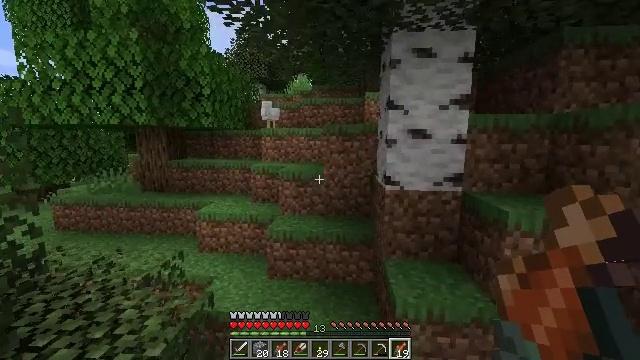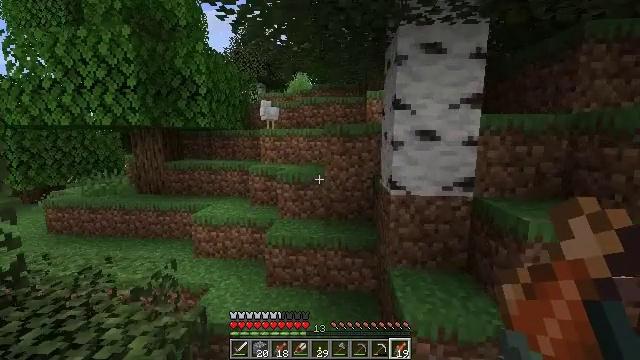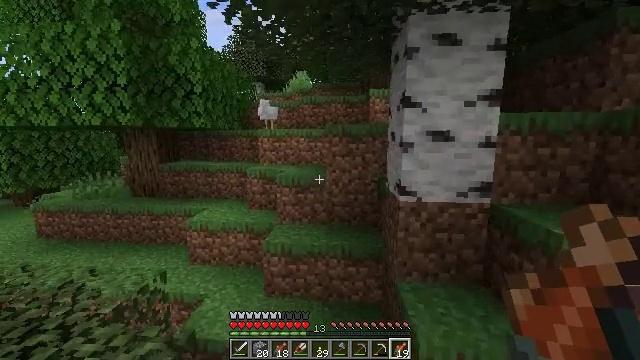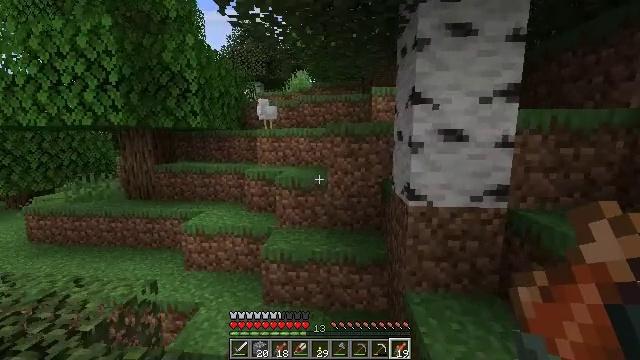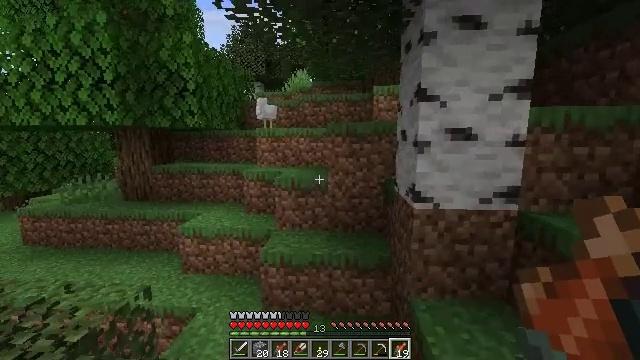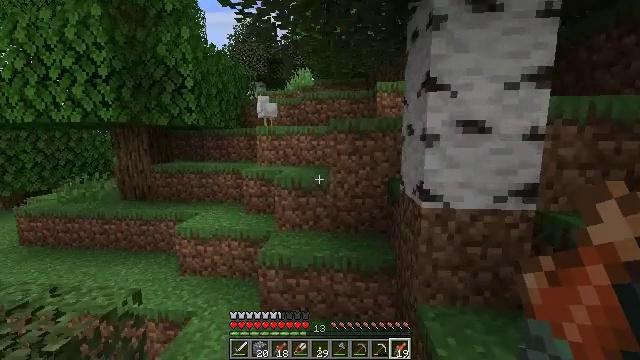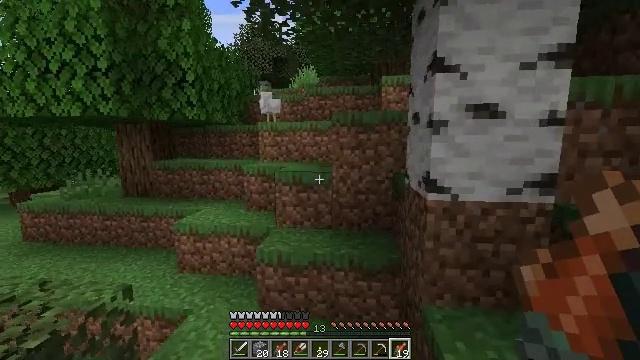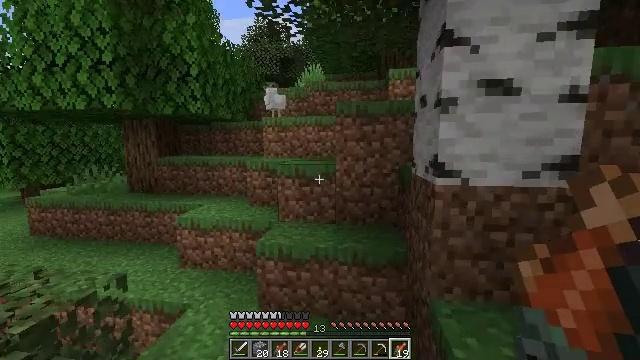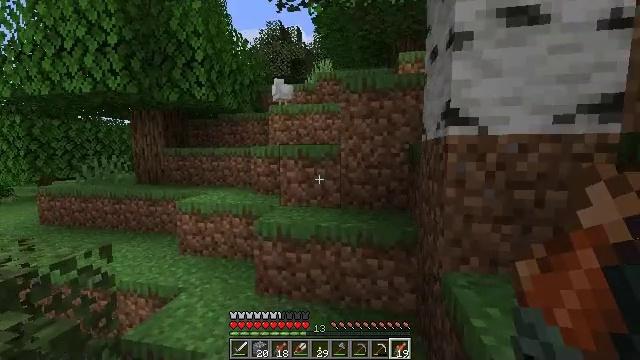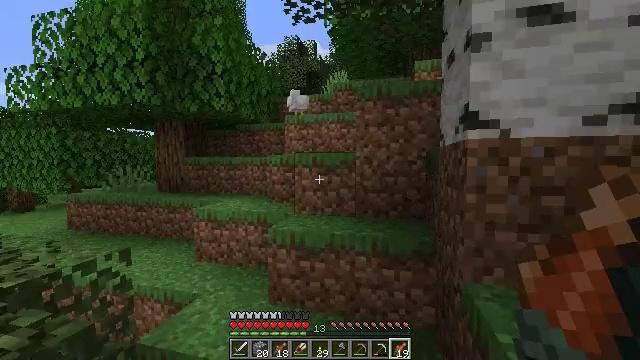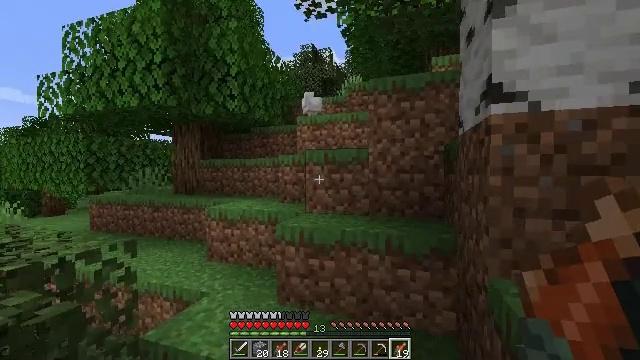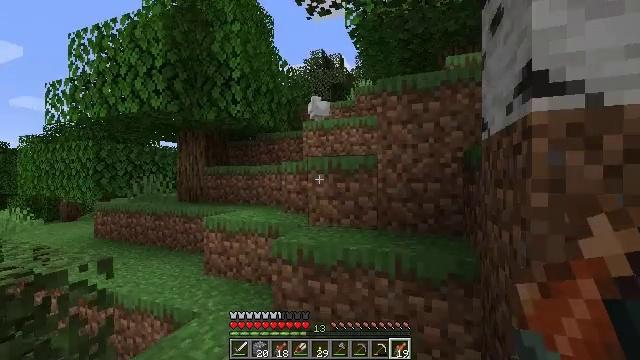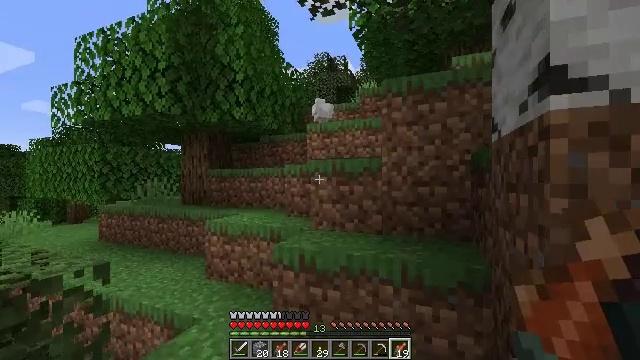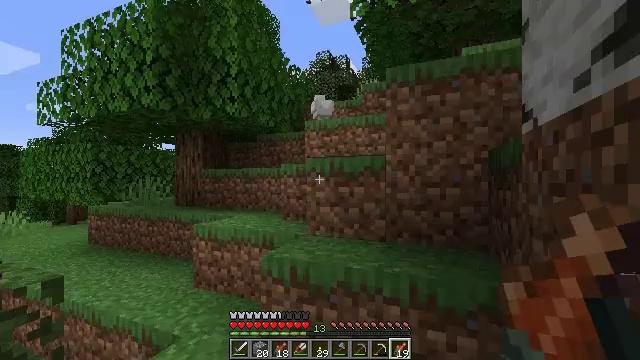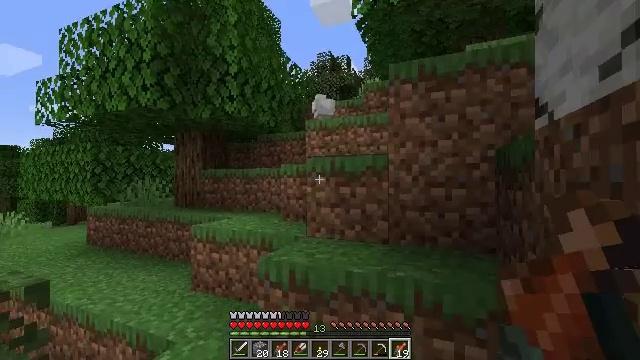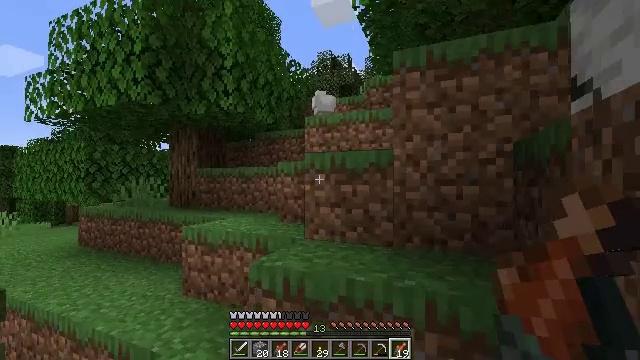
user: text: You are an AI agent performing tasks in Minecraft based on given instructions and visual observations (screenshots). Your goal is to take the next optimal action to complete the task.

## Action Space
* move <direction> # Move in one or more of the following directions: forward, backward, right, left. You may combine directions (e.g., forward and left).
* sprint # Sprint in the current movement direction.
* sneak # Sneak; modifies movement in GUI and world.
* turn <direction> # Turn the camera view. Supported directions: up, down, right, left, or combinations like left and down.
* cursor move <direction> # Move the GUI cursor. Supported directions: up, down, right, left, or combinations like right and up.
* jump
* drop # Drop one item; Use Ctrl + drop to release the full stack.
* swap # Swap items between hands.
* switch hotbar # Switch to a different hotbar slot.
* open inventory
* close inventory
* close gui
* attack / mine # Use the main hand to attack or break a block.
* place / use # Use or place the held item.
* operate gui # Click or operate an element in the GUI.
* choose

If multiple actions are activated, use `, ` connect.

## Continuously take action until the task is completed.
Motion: motion action
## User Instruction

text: Get a light gray bed by using the crafting recipe.
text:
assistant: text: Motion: move forward
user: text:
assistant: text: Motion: move forward
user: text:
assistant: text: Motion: move forward
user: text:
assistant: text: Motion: move forward
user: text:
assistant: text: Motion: move forward and move right
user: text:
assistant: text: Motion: move forward and move right, turn left
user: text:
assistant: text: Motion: move forward and move right, turn left
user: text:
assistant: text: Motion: move forward and move right, turn left and up
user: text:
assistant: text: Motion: move forward, turn left and up
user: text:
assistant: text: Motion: move forward, turn left and up
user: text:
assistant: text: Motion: move forward, turn left and up
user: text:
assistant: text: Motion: move forward, turn left
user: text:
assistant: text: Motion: move forward
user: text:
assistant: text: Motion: move forward
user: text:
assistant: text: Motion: move forward
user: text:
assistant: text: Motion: move forward
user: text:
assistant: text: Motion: move forward
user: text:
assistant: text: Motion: move forward, jump
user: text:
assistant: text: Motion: move forward, jump
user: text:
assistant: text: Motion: move forward, jump
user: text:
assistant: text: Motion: move forward, jump
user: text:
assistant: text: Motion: move forward, jump
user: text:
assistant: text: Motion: move forward, jump
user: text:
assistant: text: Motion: move forward, jump
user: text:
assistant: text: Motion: move forward, jump
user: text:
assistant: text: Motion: move forward, jump
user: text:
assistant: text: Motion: move forward, jump
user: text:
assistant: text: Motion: move forward, jump
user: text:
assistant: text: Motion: move forward, jump
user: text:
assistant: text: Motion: move forward, jump